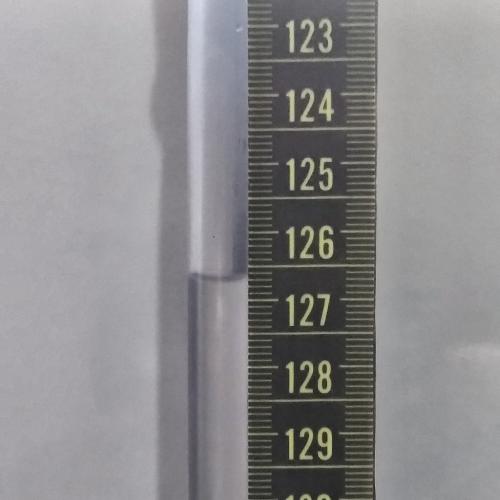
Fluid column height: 126.7 cm